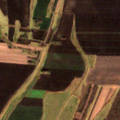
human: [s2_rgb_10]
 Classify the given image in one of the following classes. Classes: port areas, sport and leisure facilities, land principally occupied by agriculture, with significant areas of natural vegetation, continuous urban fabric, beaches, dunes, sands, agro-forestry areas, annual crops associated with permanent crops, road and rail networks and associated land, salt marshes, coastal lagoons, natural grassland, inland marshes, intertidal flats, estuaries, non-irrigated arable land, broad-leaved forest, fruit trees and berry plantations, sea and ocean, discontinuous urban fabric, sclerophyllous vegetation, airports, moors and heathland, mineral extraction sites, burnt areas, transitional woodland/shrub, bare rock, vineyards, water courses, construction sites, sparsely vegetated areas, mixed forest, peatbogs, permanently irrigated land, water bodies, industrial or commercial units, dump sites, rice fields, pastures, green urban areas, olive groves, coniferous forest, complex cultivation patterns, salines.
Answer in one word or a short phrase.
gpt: non-irrigated arable land, pastures, complex cultivation patterns